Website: crate-barrel
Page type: customer-info-address
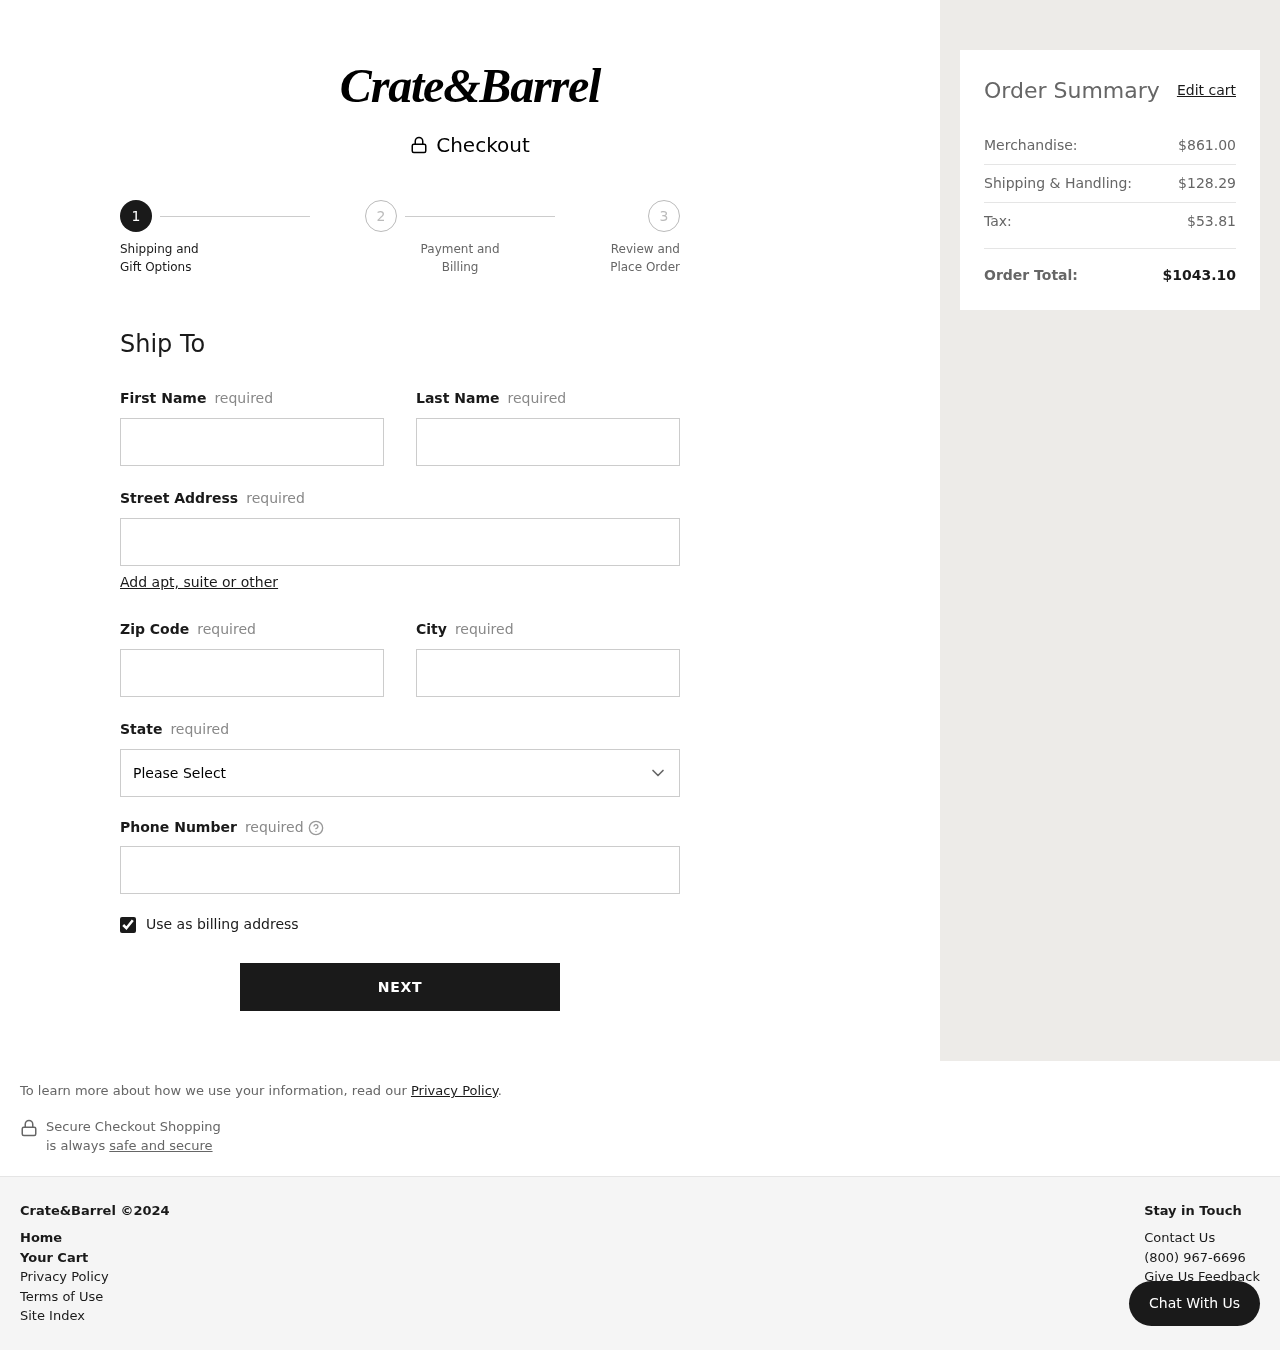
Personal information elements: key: PII_CITY
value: Lake Michael
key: PII_FIRSTNAME
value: Ronald
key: PII_LASTNAME
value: Lee
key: PII_PHONE
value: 9486807003
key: PII_POSTCODE
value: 63678
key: PII_STATE
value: MH
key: PII_STREET
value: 45835 Eddie Shoal Suite 903
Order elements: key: ORDER_SUBTOTAL
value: $861.00
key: ORDER_SHIPPING_COST
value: $128.29
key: ORDER_TAX
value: $53.81
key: ORDER_TOTAL
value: $1043.10